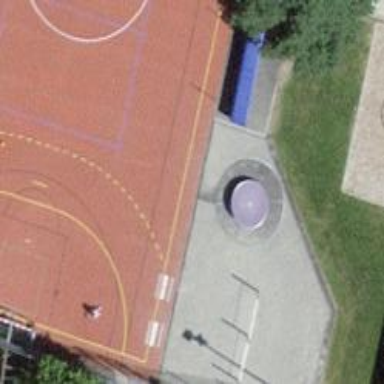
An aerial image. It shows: Playground featuring roundabout.